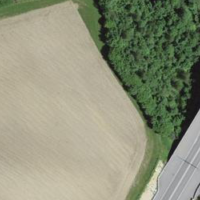
EUNIS habitat code: 24
Species observed at this site:
Lamium galeobdolon